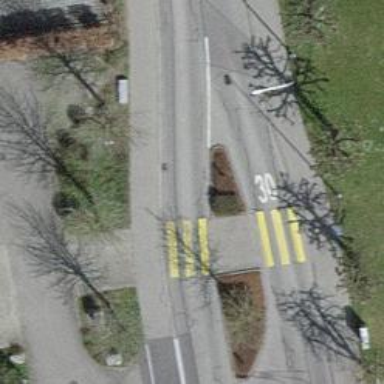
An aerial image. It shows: Uncontrolled zebra crossing with marked island on the road.